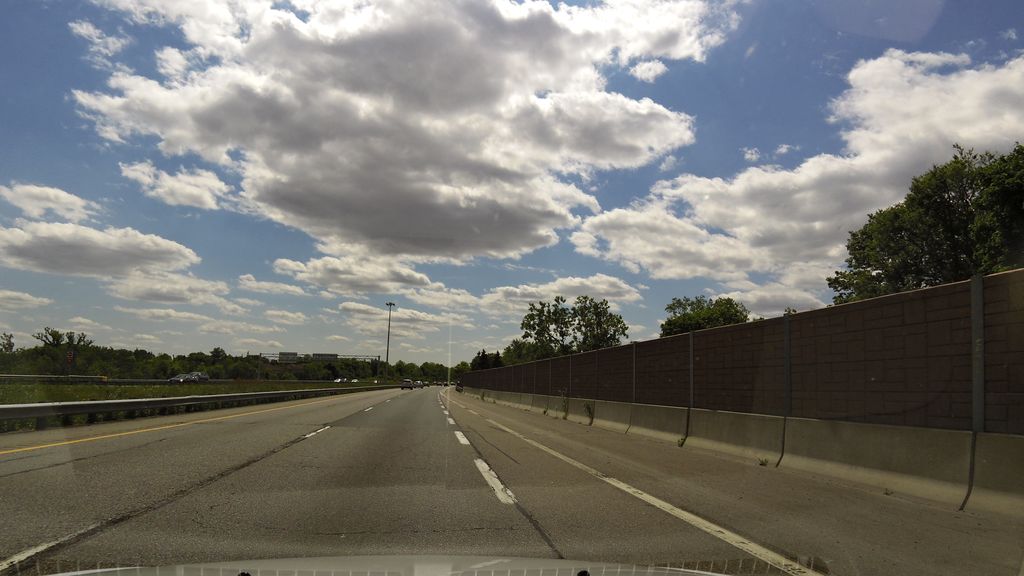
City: hamilton